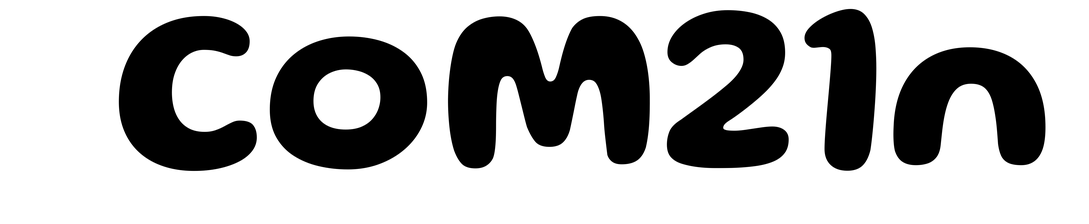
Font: Gluten_SemiBold